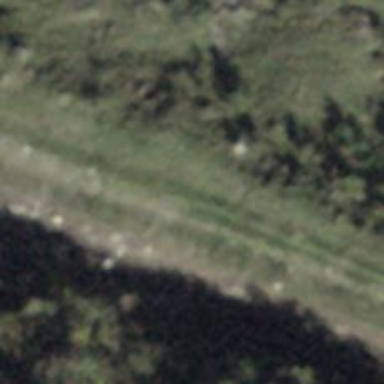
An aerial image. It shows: Path covered with grass.